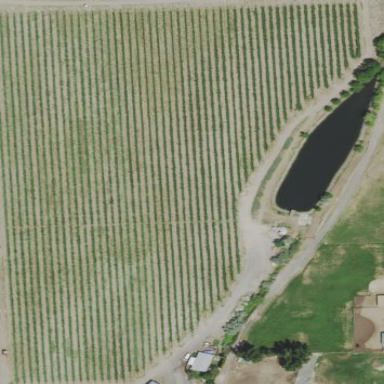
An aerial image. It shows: Orchard.